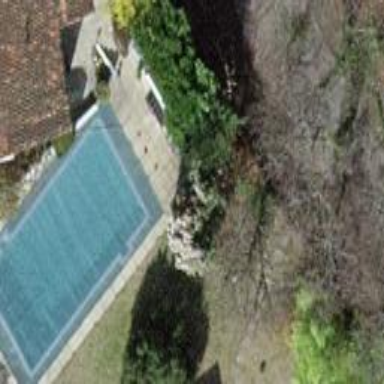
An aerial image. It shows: Swimming pool located in leisure land.